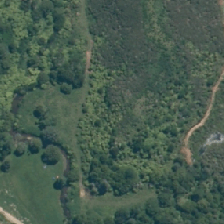
Land cover: broadleaved_indigenous_hardwood